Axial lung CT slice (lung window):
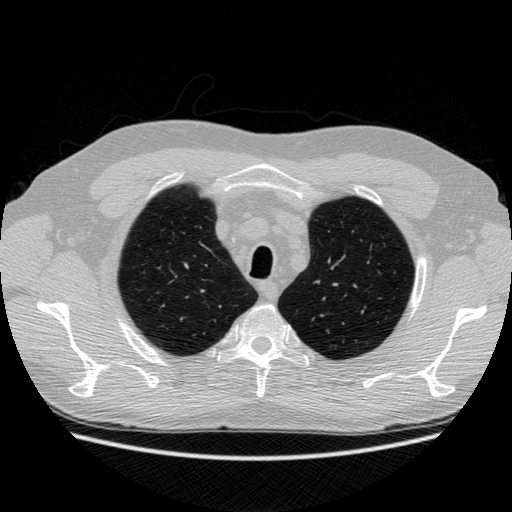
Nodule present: no